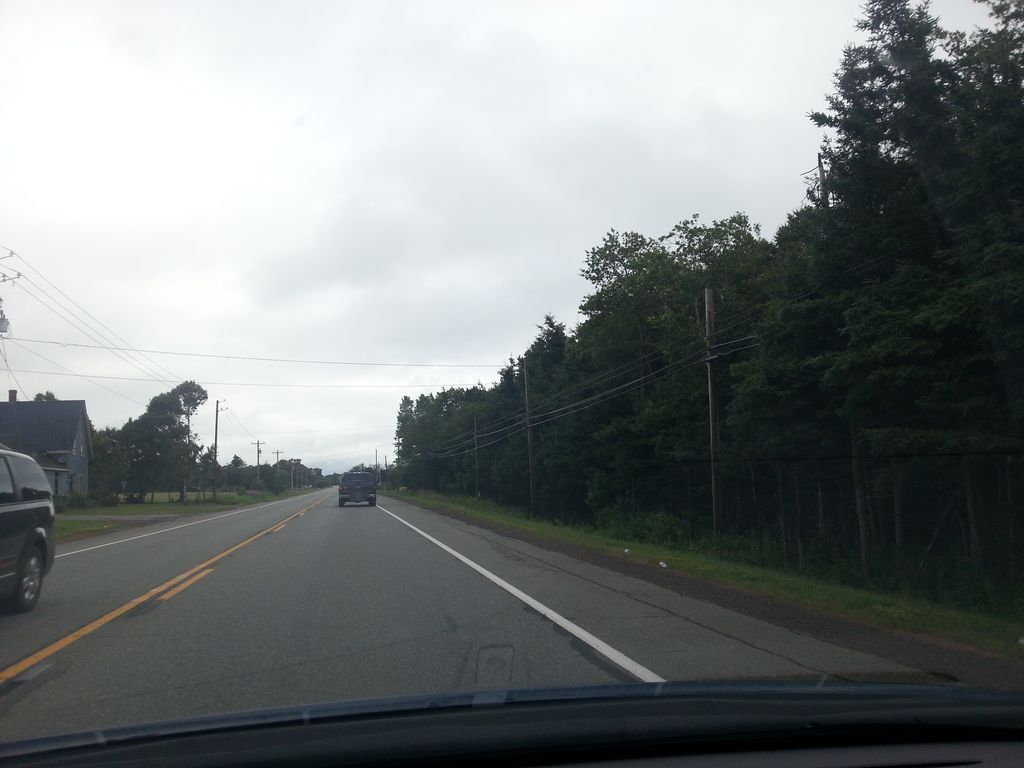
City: charlottetown